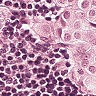
Metastatic tissue present: yes